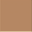
Piece: xx